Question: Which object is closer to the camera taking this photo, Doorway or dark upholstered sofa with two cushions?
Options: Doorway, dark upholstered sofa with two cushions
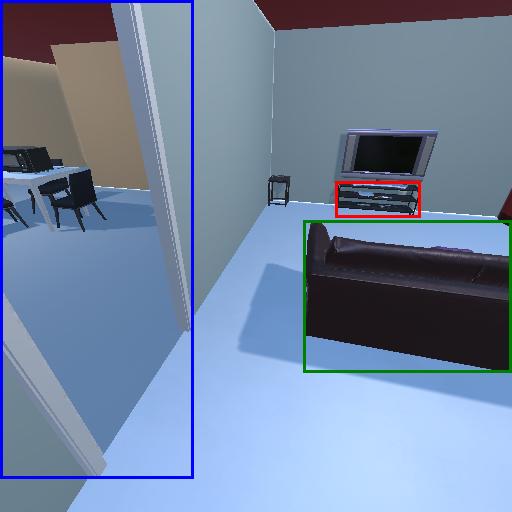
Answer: Doorway